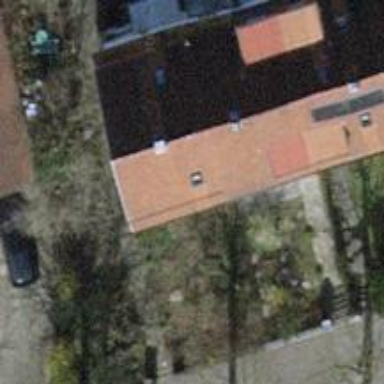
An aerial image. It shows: Building with tiled roof.